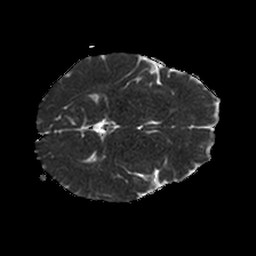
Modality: ADC
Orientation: axial
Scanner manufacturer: philips
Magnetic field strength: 1.5 T
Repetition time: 3.393 s
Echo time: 0.06922 s